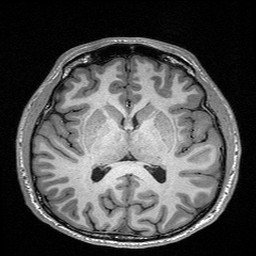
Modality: T1w
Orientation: coronal